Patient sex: M
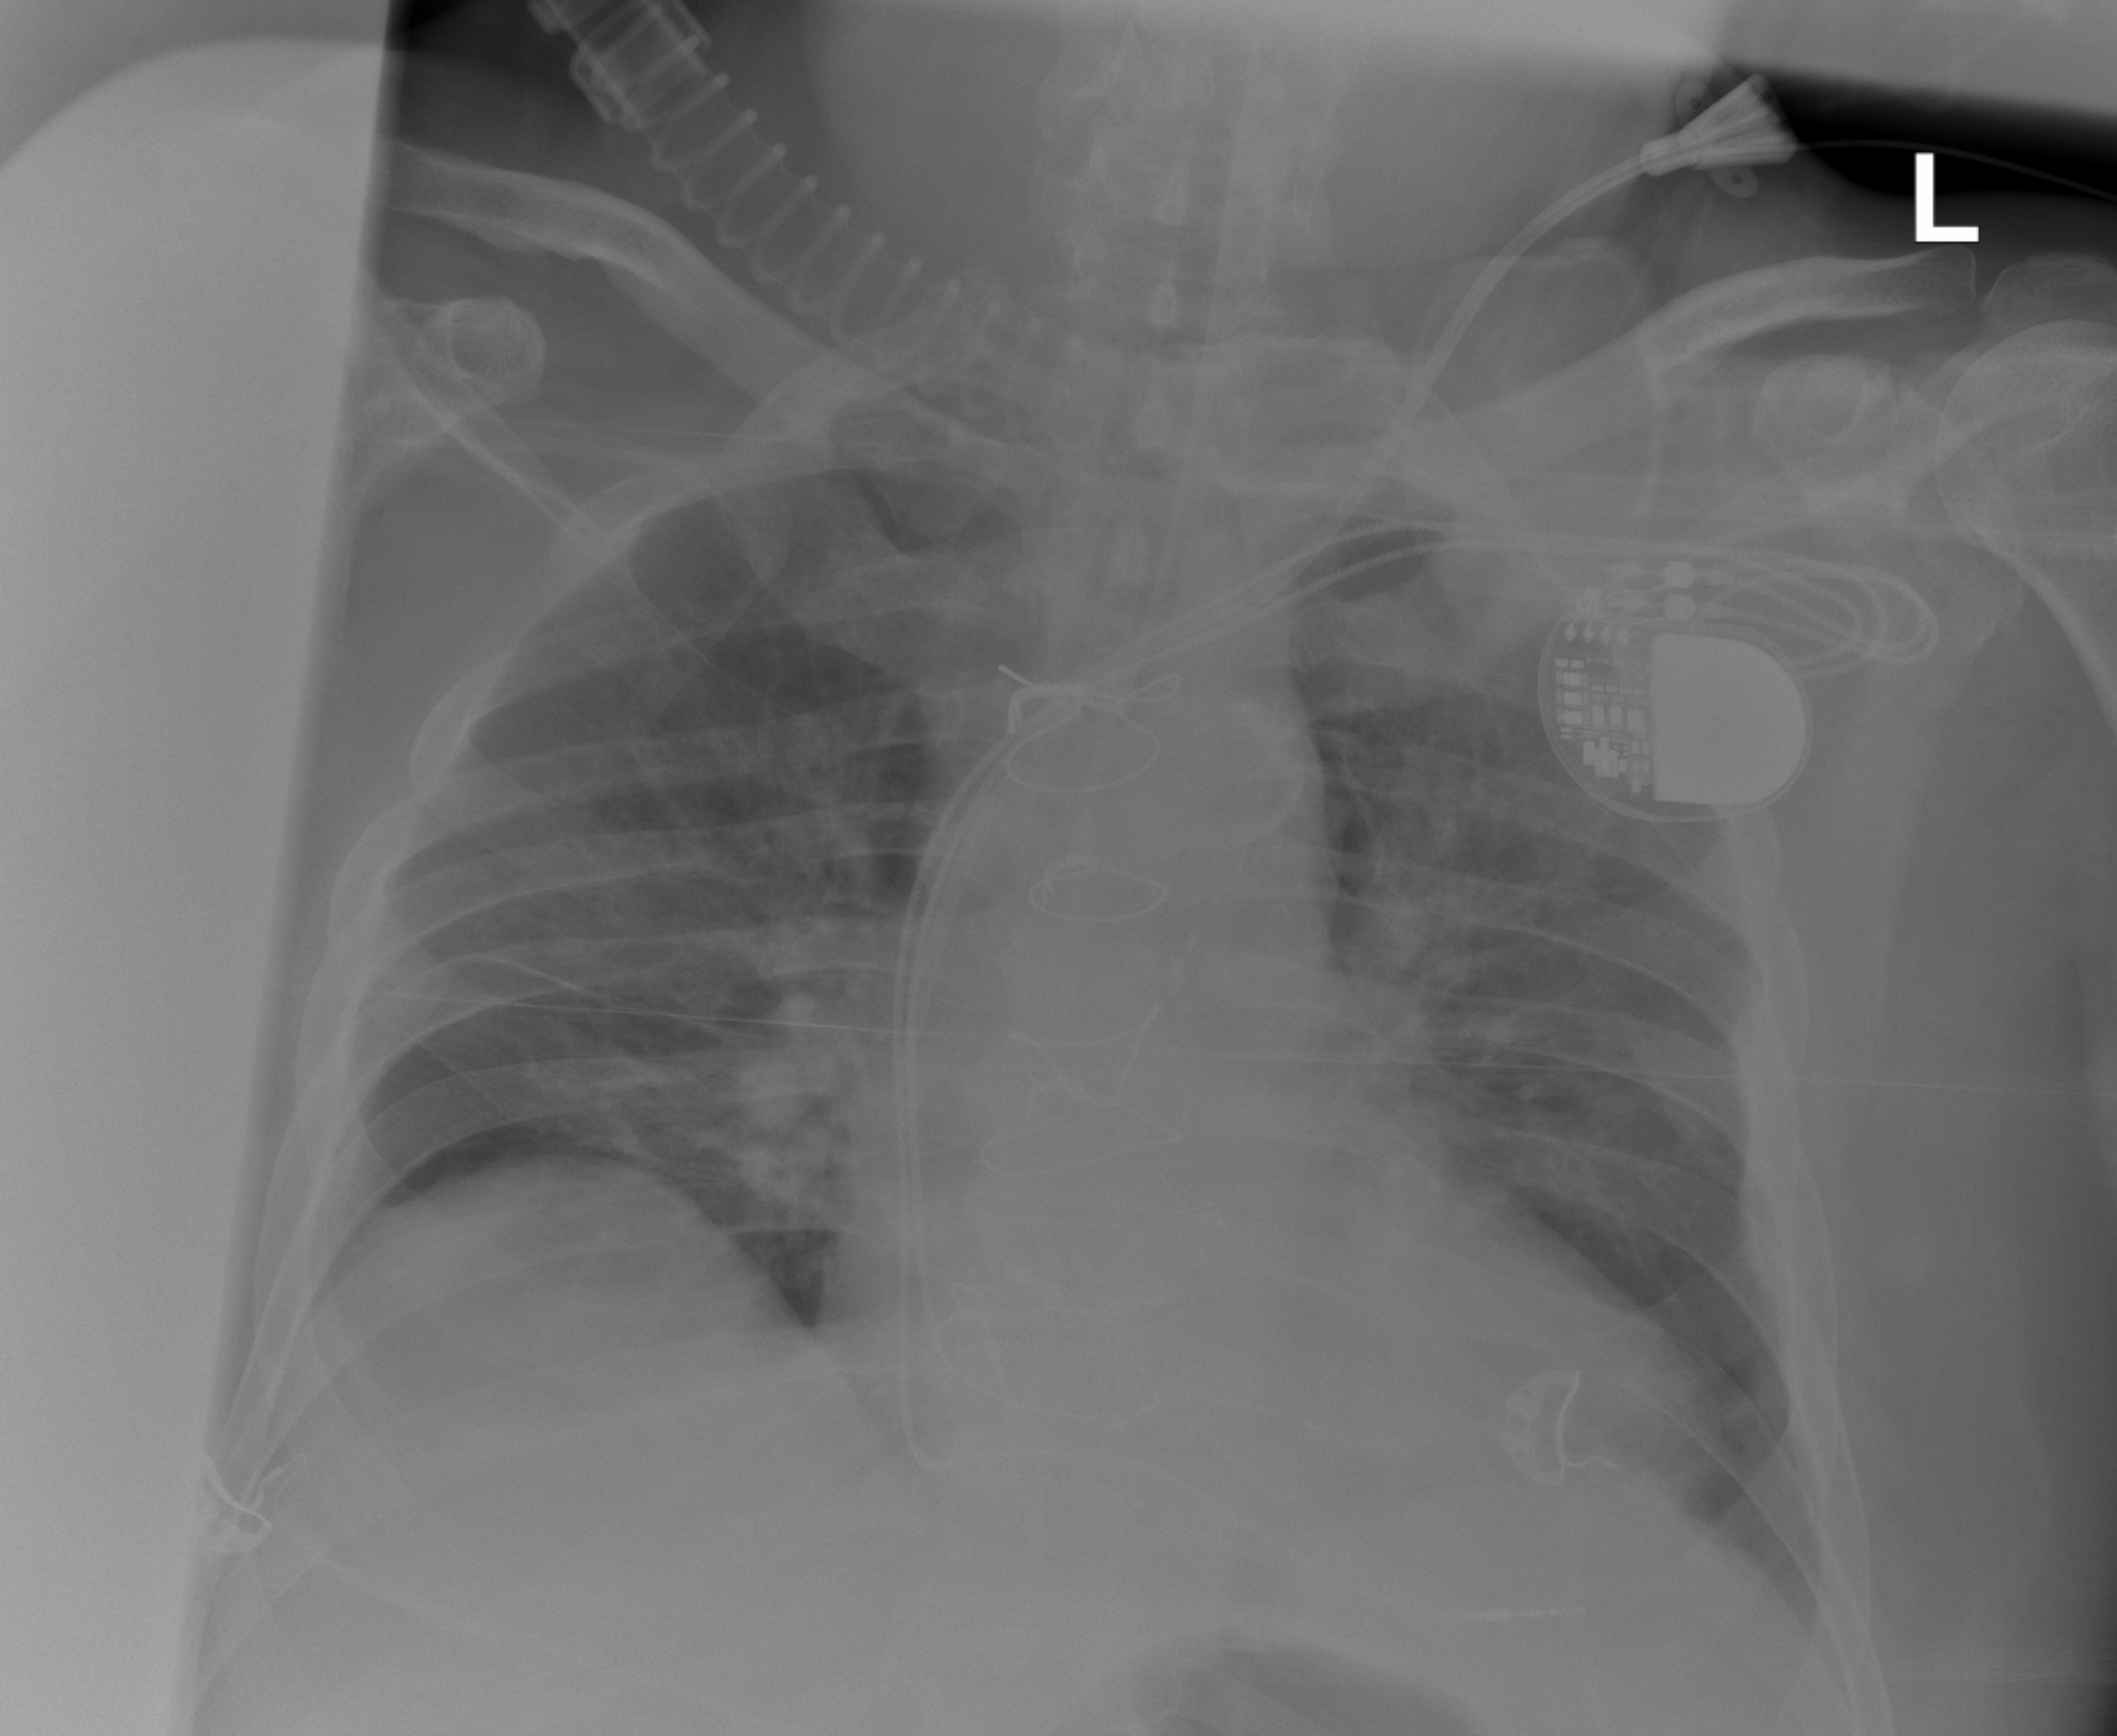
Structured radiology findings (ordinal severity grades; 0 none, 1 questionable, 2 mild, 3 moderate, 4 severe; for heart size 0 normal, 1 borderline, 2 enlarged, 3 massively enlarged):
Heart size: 0
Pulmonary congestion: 2
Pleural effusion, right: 0
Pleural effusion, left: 0
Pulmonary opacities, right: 2
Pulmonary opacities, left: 2
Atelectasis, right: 0
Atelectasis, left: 0